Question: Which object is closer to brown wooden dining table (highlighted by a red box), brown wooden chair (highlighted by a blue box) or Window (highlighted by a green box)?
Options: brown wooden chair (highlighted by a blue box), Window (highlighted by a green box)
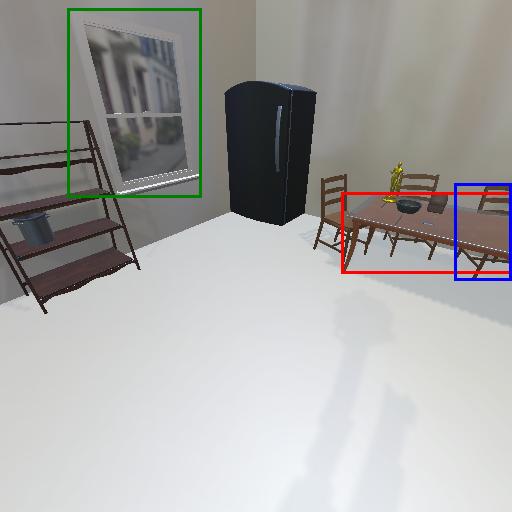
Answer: brown wooden chair (highlighted by a blue box)